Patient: sex F, age 72
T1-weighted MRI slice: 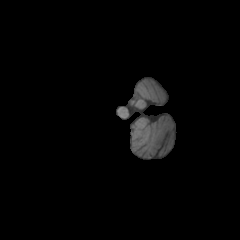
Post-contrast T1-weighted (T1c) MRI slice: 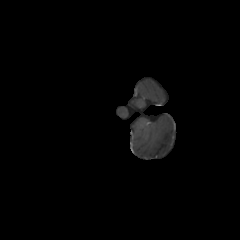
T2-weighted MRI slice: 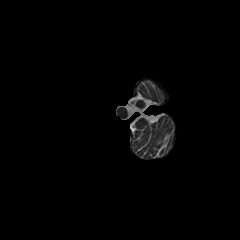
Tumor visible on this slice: no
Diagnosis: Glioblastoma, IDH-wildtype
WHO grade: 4